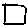
Label: square